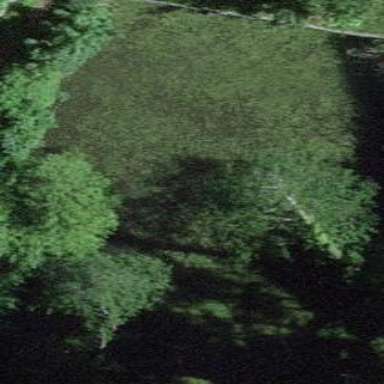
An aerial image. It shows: Serene pond surrounded by nature.